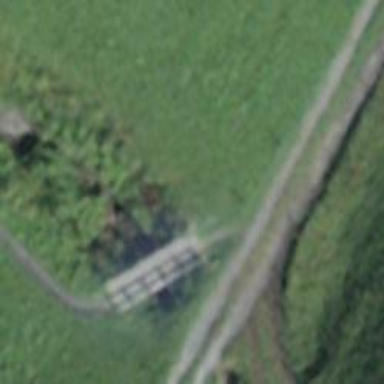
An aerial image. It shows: Culvert tunnel.